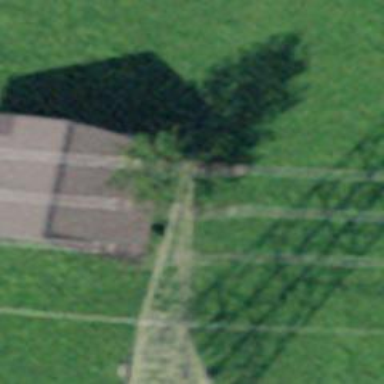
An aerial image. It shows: Barn.